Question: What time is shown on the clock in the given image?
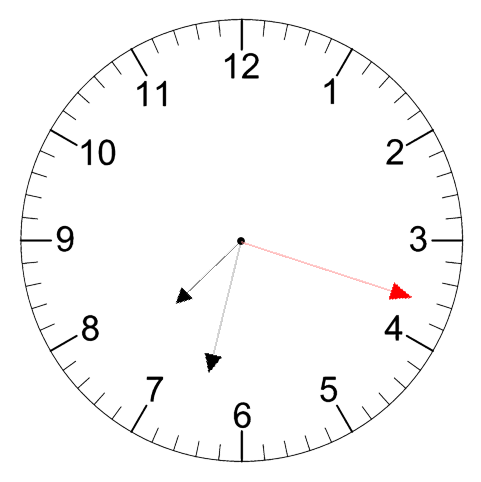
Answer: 07:32:18